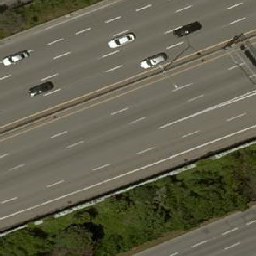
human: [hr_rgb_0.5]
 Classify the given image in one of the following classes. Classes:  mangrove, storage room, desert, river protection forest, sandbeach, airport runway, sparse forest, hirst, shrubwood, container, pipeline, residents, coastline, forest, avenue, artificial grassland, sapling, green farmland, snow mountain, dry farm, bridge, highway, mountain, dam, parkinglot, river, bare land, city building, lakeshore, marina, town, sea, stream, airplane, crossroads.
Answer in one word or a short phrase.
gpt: highway